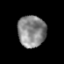
Tissue: prostate
Cell type: T cells
Senescence score: 0.3155
Nuclear area (px): 866
Mean DAPI intensity: 135.419